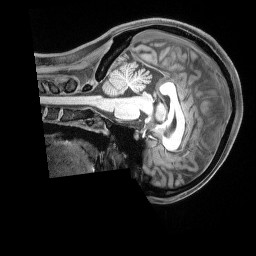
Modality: T1w
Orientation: sagittal
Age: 26
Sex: female
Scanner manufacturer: siemens
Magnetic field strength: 3 T
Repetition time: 2.17 s
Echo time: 0.00169 s